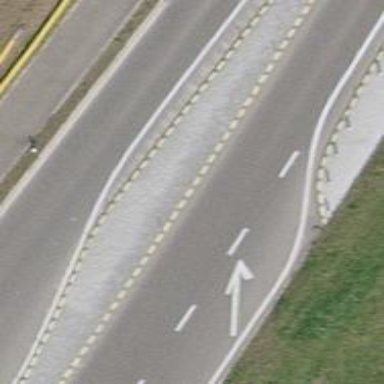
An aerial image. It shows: Abandoned railway running parallel to secondary asphalt road with separate sidewalk.